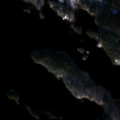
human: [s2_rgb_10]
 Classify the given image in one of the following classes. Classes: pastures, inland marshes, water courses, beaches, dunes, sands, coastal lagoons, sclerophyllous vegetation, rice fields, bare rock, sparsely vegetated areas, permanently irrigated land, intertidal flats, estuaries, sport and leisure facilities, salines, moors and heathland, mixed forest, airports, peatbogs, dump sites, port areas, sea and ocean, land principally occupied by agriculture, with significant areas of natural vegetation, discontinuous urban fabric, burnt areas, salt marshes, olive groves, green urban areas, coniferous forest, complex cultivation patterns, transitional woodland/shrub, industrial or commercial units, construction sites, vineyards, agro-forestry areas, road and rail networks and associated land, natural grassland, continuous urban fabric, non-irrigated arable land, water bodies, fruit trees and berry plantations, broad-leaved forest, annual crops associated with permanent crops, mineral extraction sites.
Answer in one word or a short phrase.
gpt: mixed forest, water bodies